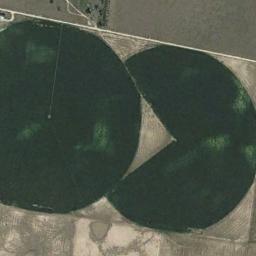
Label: circular_farmland